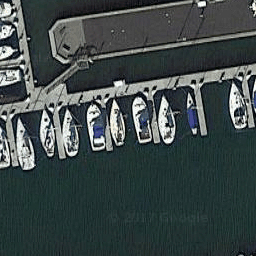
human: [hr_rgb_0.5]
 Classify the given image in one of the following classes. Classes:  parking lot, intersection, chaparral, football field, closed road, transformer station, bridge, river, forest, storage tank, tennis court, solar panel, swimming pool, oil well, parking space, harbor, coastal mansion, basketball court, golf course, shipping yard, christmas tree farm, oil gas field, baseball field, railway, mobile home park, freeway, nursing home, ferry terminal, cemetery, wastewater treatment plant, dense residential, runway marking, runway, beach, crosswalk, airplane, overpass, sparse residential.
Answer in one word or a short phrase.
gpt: harbor